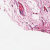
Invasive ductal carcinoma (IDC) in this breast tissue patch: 0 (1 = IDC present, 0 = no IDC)